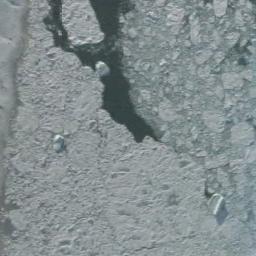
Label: sea_ice